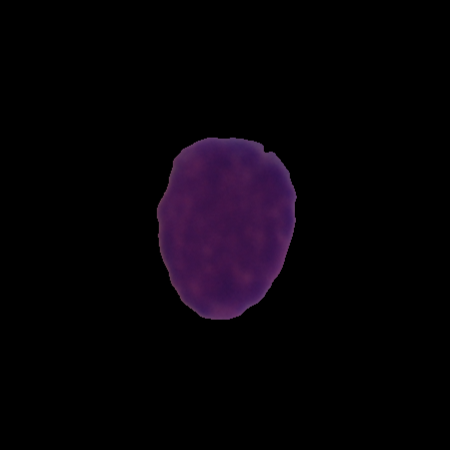
Label: healthy